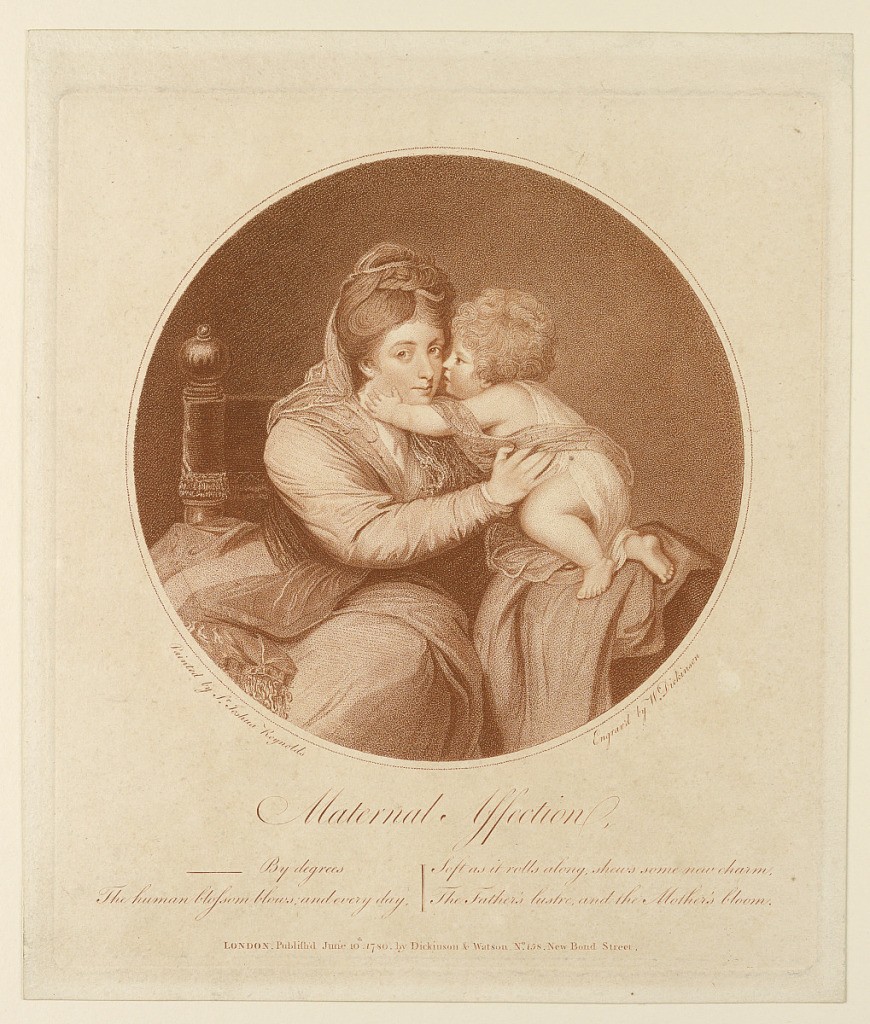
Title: Maternal Affection
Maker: William Dickinson, English, 1747 - 1823
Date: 1780
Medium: Stipple engraving in brick red ink on paper
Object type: Print
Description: Within a circular medallion a seated lady, shown half-length, embraces a child who is about to kiss her om the cheek.